Chest X-ray. View position: PA
Patient age: 60
Patient sex: F
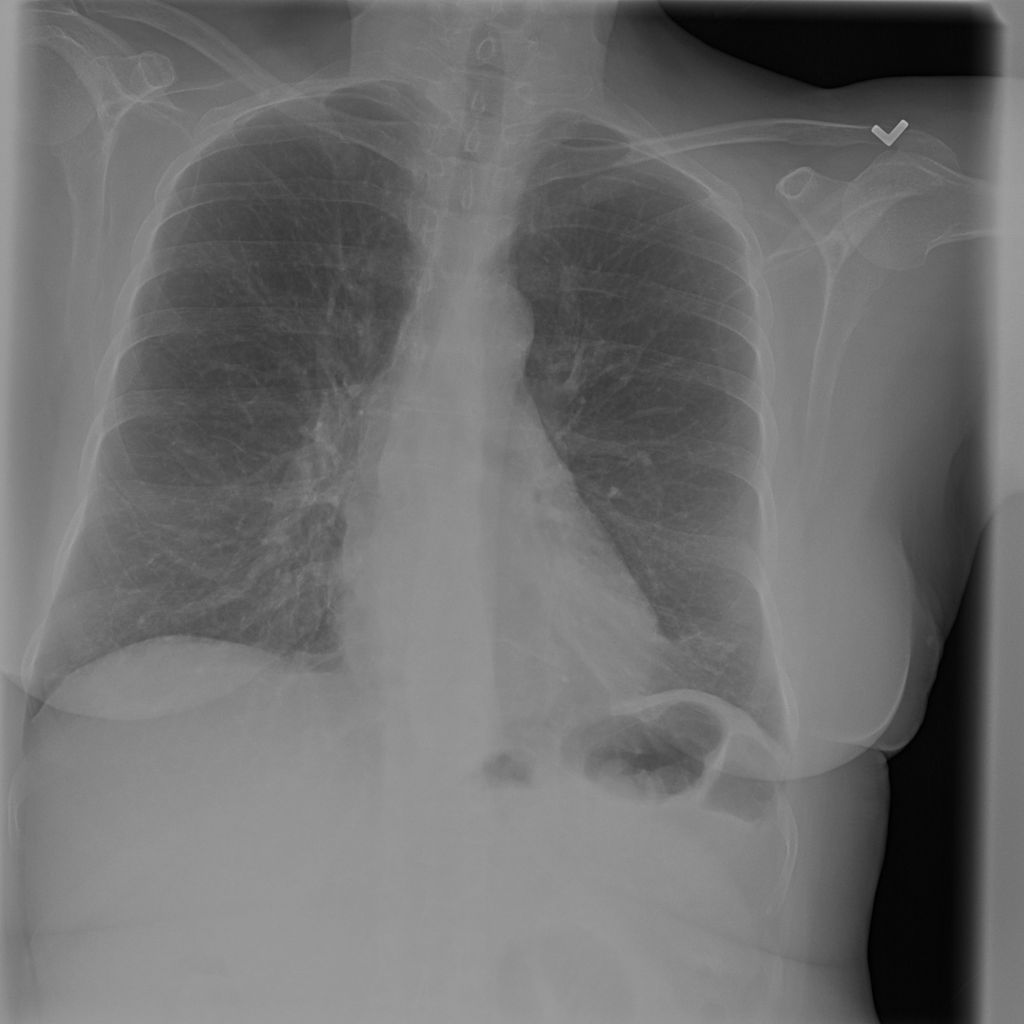
Finding: Pneumothorax